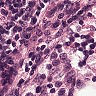
Metastatic tissue present: no